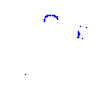
Particle: kaon